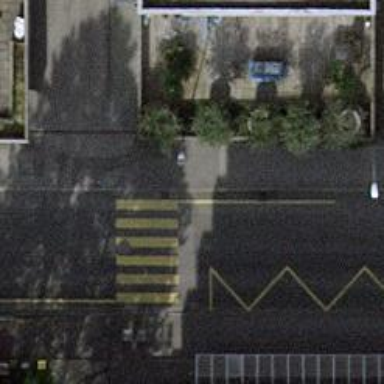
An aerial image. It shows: Zebra crossing for pedestrians.